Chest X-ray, AP view. Patient: 41 years old, sex F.
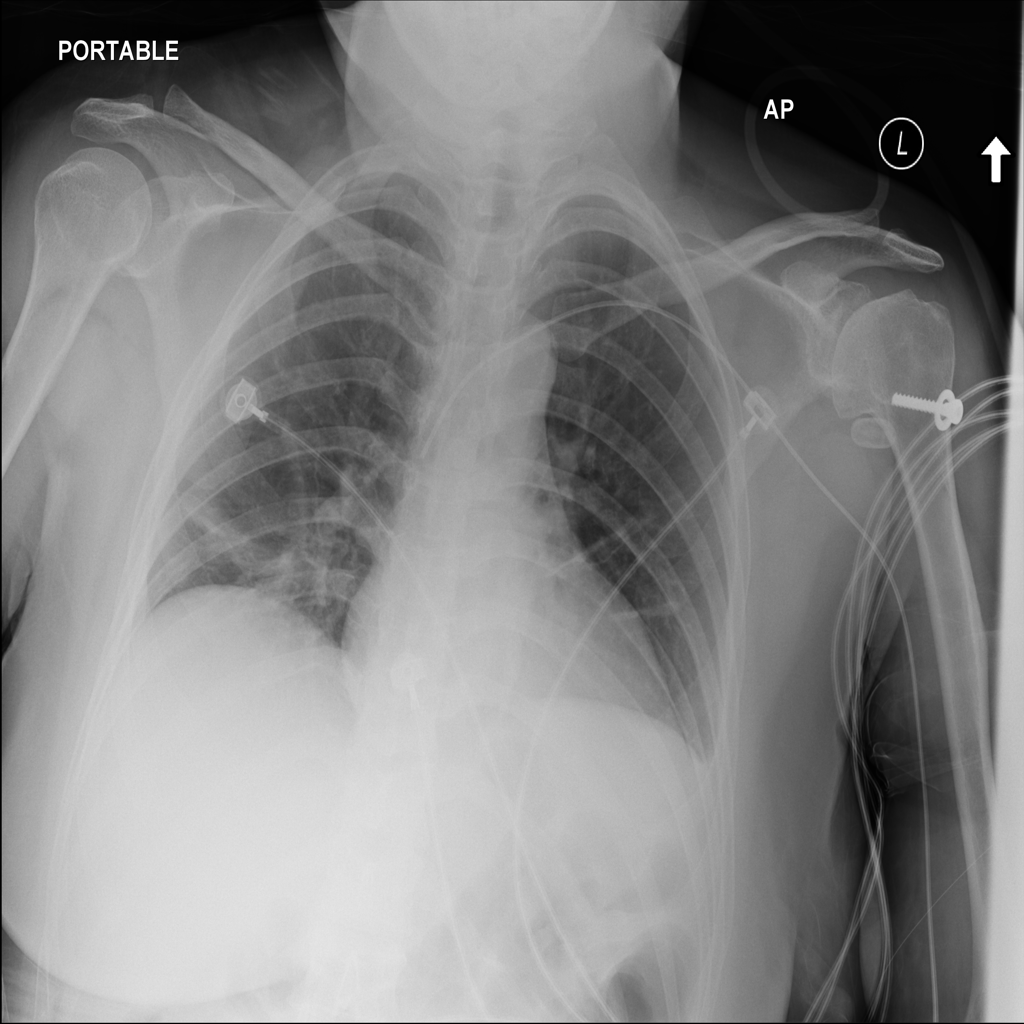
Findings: Atelectasis, Effusion, Infiltration